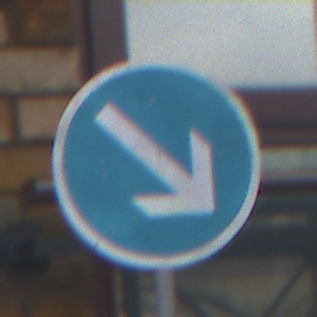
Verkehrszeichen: VorgeschriebeneVorbeifahrtRechts
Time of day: MorningAfternoon
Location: Outdoor (Urban)
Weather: Overcast
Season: NotSpecified
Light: Natural